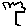
Label: tree